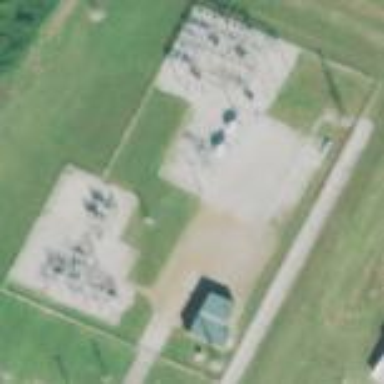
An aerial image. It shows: Power substation.